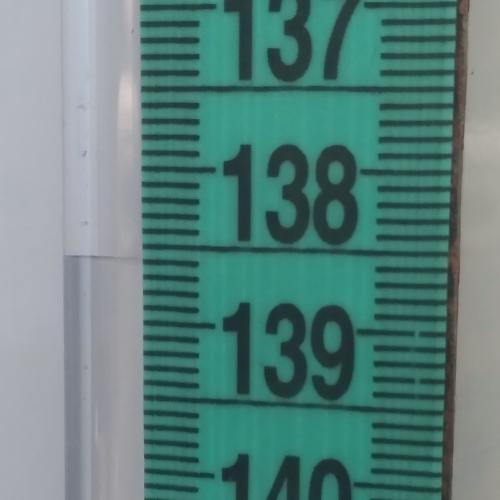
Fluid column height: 138.6 cm